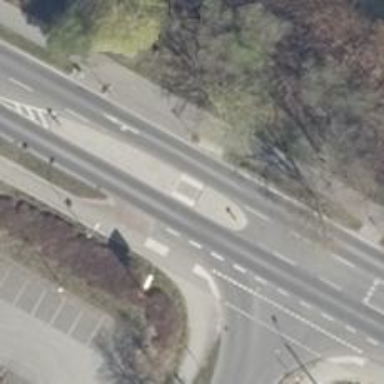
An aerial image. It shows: Traffic calming island.